Interaction volume radius: 5 \u00c5
Interaction volume height: 20 \u00c5
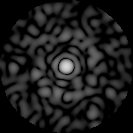
Disorder parameter: 0.8471